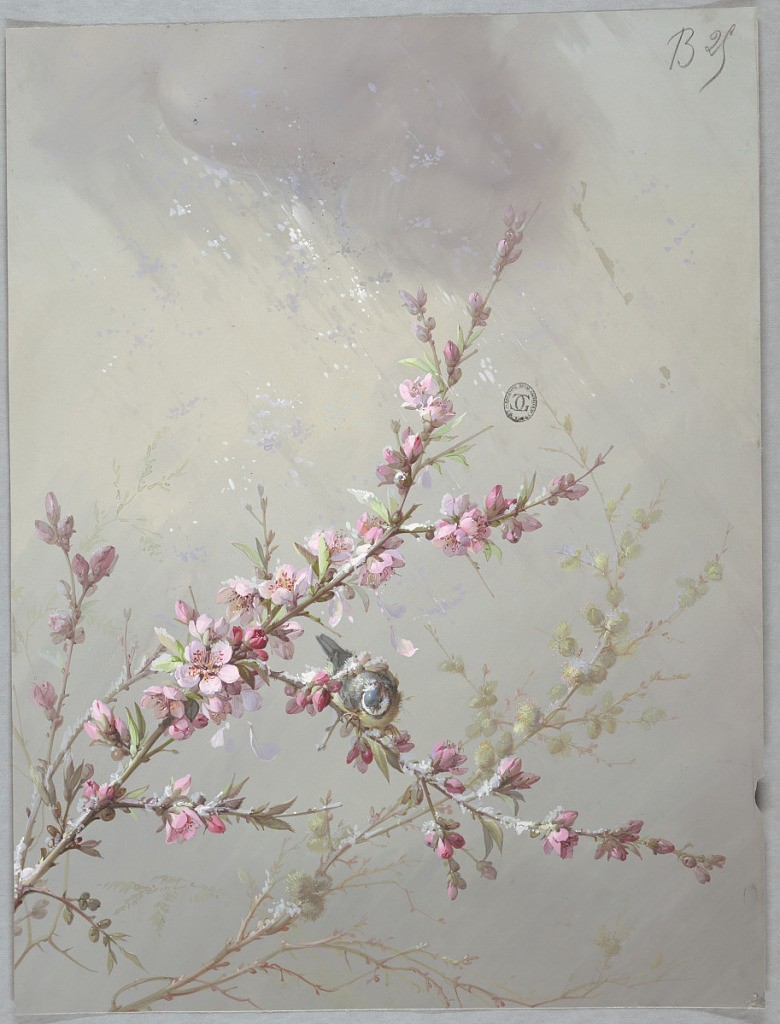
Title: Design for Wallpaper and Textiles: Flowers and Birds
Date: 19th century
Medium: Brush and gouache on gray paper
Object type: Drawing
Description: Three branches oriented diagonally, upwards to the right,  with foliage and pink flowers on gray ground with flecks of white, representing snow. Bluebird facing viewer rests on central branch.